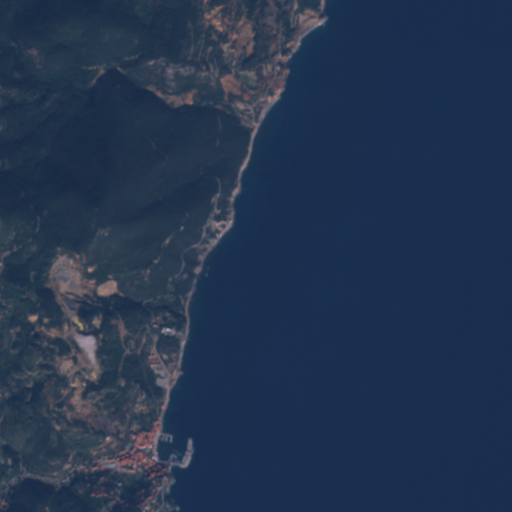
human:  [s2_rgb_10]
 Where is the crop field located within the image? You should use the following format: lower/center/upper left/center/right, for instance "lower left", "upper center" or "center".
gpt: The crop field is located in the upper left of the image.
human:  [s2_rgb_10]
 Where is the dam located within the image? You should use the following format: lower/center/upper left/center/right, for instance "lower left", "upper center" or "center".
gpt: The dam is located in the lower left of the image.
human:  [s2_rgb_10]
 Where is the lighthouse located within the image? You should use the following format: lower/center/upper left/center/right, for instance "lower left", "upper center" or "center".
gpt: The lighthouse is located in the lower center of the image.
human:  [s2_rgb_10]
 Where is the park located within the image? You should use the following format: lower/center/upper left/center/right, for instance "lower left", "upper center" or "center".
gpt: The park is located in the lower left of the image.
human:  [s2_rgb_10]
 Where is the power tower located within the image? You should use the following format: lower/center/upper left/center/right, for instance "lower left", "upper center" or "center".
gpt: The power tower is located in the upper left of the image.
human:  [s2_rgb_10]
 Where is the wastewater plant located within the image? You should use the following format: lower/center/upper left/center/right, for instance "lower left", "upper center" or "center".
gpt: The wastewater plant is located in the center of the image.
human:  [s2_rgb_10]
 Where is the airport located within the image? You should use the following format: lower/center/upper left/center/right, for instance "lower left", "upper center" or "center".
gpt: There is no airport in the image.